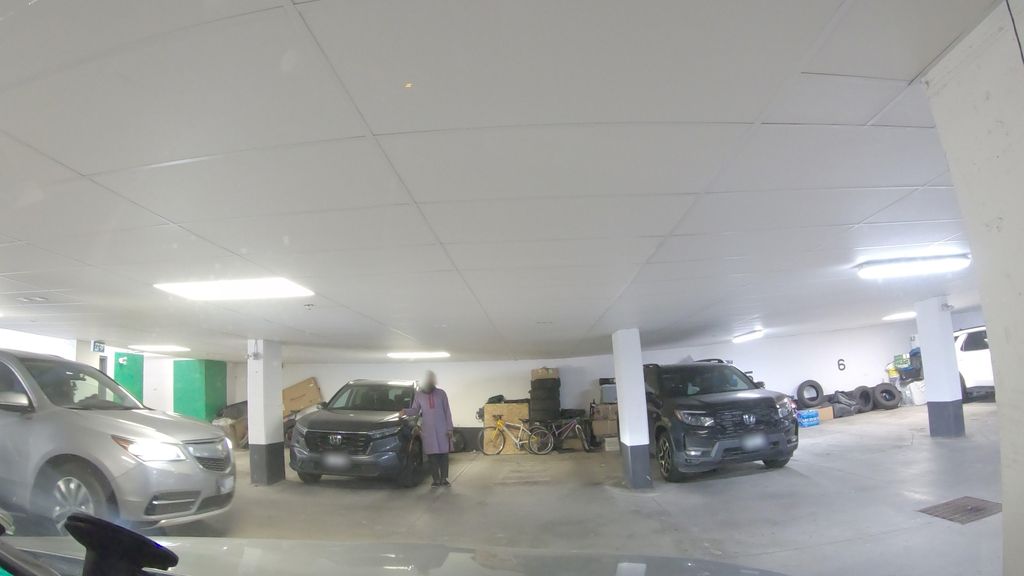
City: toronto